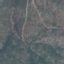
Land use / land cover: HerbaceousVegetation